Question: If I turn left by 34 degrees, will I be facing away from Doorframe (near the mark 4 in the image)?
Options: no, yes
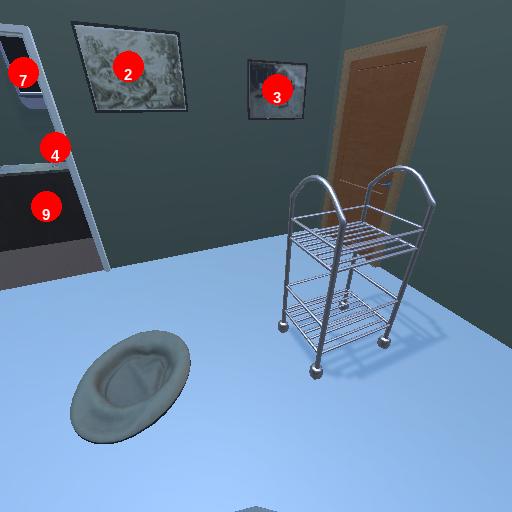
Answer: no